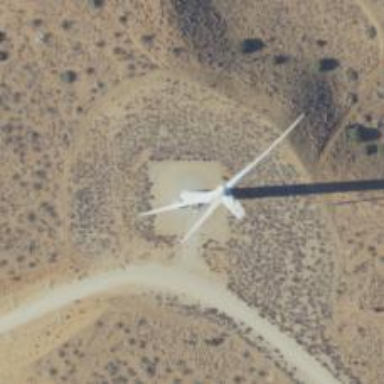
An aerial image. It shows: Wind generator powered by wind. The generator type is horizontal axis and it uses wind turbines.